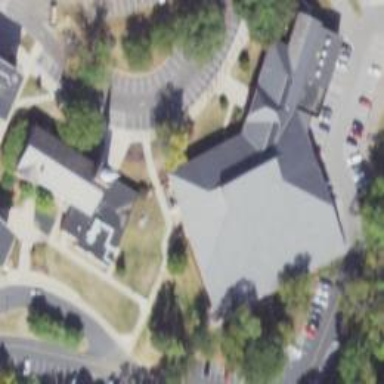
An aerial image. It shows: Building that serves as library.